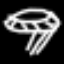
Label: diamond